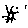
Label: sun